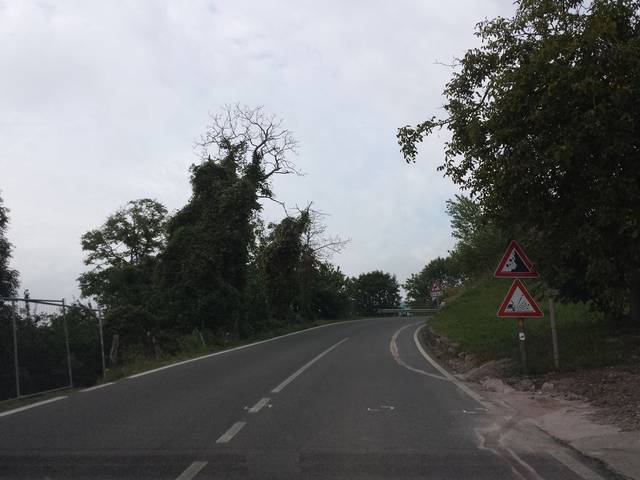
Region: Italy
Coordinates: 45.591, 11.221